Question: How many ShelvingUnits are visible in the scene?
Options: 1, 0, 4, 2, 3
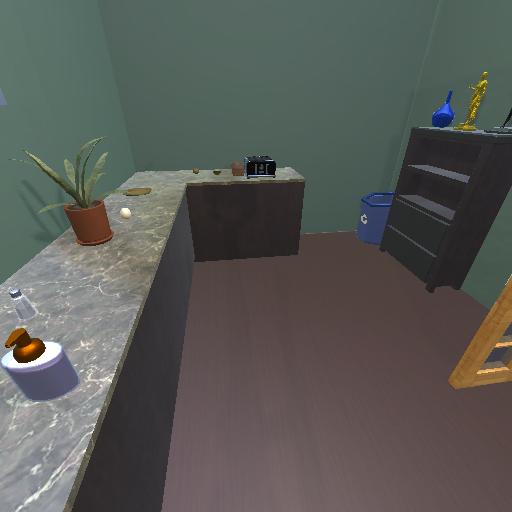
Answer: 1